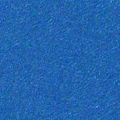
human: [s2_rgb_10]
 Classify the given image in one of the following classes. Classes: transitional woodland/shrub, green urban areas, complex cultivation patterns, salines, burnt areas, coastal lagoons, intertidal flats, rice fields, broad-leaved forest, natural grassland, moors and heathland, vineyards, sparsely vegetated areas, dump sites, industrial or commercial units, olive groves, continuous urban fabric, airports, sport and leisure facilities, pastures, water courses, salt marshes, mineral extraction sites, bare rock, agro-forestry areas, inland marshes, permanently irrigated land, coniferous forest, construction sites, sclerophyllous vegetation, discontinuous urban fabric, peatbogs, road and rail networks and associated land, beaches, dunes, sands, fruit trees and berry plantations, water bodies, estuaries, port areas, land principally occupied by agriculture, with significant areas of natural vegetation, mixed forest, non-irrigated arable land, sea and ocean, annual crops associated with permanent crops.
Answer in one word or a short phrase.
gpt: sea and ocean